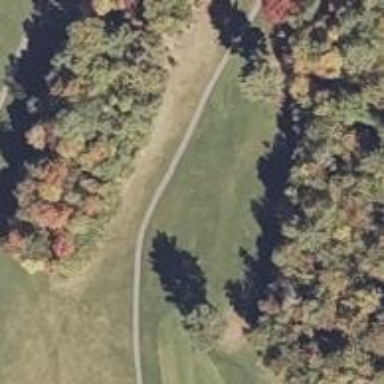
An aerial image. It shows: Service road used as golf cart path.